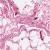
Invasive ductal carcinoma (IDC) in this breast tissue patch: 0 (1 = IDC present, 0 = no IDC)